九年级 · 画法几何学
如图, 在一块矩形 $A B C D$ 区域内, 正好划出 5 个全等的矩形停车位, 其中 $E F=a$ 米, $F G=b$ 米, $\angle A E F=30^{\circ}$, 则 $A D$ 等于 $(\quad)$
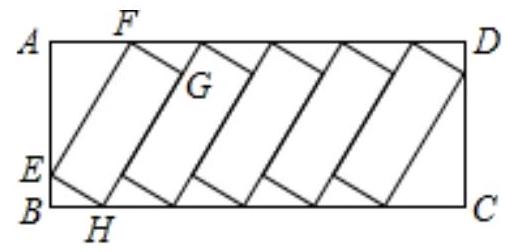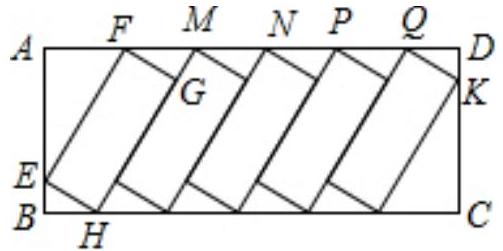
A. $\left(\frac{1}{2} a+\frac{19 \sqrt{3}}{6} b\right)$ 米
B. $\left(\frac{1}{2} a+\frac{8 \sqrt{3}}{3} b\right)$ 米
C. $\left(a+\frac{19 \sqrt{3}}{6} b\right)$ 米
D. $\left(a+\frac{8 \sqrt{3}}{3} b\right)$ 米

答案: A
解析: $\because E F=a$ 米, $\angle A=90^{\circ}, \angle A E F=30^{\circ}$,

$\therefore A F=\frac{1}{2} E F=\frac{1}{2} a$ 米, $\angle A F E=60^{\circ}$,

$\because \angle E F G=90^{\circ}$,

$\therefore \angle M F G=30^{\circ}$,

$\therefore P Q=N P=M N=F M=\frac{F G}{\cos 30^{\circ}}=\frac{b}{\frac{\sqrt{3}}{2}}=\frac{2 \sqrt{3}}{3} b$ (米),

$D Q=Q K \cdot \cos 30^{\circ}=\frac{\sqrt{3}}{2} b($ 米 $)$,

$\therefore A D=A F+4 F M+Q D=\frac{1}{2} a+4 \times \frac{2 \sqrt{3}}{3} b+\frac{\sqrt{3}}{2} b=\frac{1}{2} a+\frac{19 \sqrt{3}}{6} b$ (米),

故选: $A$.